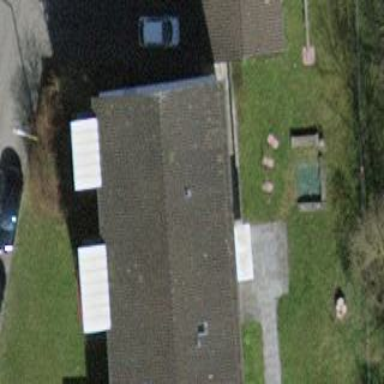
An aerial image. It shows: Building with tiled roof.